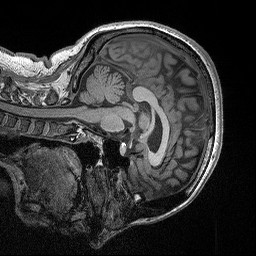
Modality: T1w
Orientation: sagittal
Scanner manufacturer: siemens
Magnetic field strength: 3 T
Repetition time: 2.3 s
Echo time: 0.00298 s